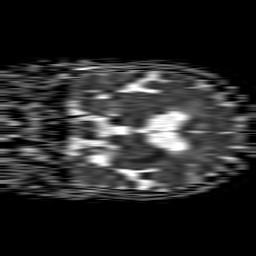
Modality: ADC
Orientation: coronal
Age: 81
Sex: female
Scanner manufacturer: philips
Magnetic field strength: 1.5 T
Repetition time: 4.6 s
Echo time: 0.08941 s